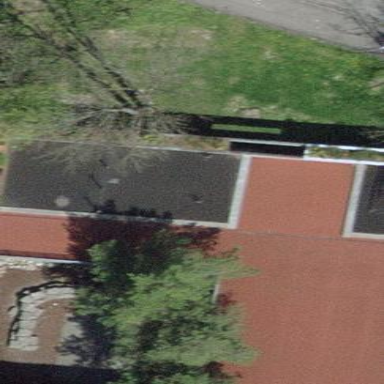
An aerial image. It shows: School building.